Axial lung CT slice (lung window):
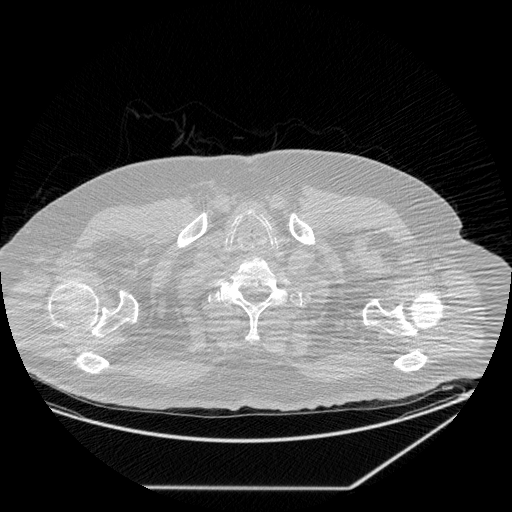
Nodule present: no